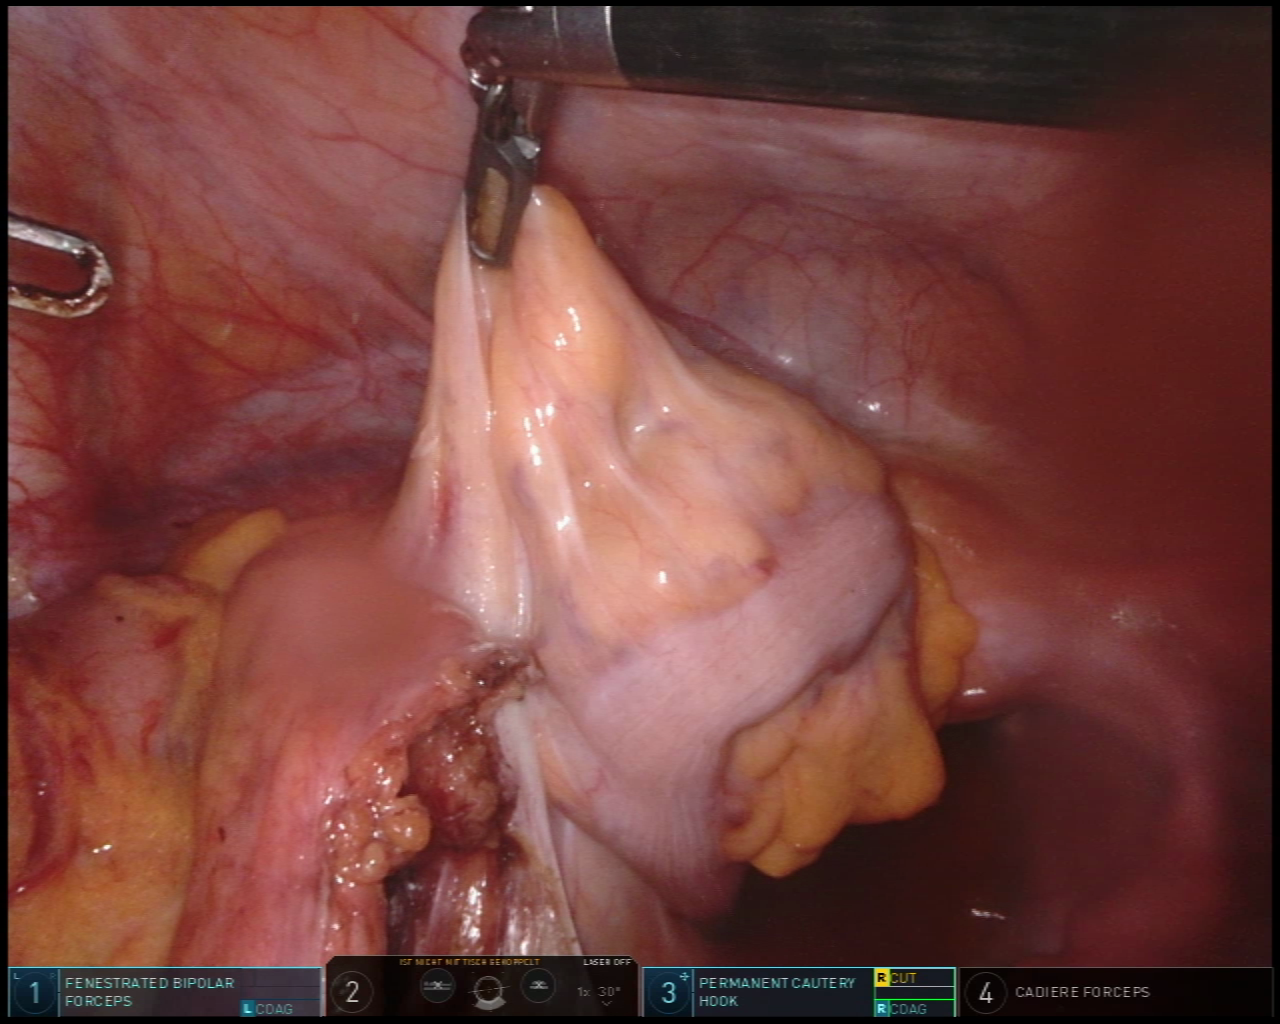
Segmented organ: colon
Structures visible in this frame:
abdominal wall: yes
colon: yes
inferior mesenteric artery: no
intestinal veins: no
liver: no
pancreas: no
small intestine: no
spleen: no
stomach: no
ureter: no
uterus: no
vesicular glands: no